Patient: sex M, age 71
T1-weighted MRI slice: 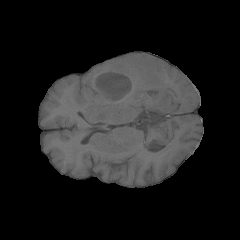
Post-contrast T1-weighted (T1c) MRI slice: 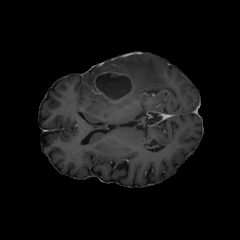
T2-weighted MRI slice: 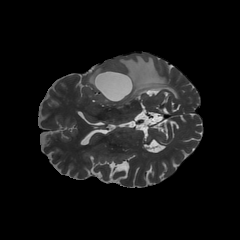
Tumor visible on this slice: yes
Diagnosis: Glioblastoma, IDH-wildtype
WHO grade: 4